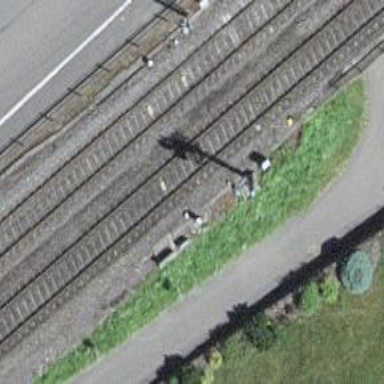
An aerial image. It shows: Railway signal.